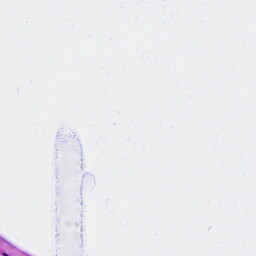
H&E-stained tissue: Ovarian